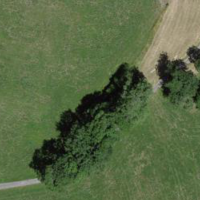
EUNIS habitat code: 52
Species observed at this site:
Vicia sepium